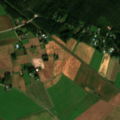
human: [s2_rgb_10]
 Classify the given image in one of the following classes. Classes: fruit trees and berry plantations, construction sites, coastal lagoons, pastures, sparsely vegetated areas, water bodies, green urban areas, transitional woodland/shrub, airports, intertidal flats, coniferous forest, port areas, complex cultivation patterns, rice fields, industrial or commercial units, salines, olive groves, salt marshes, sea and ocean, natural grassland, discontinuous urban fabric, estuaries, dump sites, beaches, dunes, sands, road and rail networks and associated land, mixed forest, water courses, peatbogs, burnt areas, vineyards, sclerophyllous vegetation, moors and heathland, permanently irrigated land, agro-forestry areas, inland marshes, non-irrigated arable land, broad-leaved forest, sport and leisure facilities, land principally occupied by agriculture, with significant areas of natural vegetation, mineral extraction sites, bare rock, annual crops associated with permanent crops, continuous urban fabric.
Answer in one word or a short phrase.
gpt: non-irrigated arable land, land principally occupied by agriculture, with significant areas of natural vegetation, coniferous forest